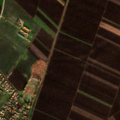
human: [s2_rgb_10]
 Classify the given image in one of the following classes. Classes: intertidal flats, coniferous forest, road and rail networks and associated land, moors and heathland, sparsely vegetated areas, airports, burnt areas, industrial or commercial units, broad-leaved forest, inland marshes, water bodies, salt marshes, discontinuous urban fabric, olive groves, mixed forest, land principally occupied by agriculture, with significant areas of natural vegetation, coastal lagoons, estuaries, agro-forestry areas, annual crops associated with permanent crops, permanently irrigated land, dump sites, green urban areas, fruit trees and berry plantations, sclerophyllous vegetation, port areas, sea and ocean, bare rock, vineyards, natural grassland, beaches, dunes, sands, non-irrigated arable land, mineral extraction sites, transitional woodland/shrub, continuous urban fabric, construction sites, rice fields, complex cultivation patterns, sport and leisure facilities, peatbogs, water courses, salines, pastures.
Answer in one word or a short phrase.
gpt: discontinuous urban fabric, non-irrigated arable land, complex cultivation patterns